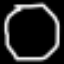
Label: octagon